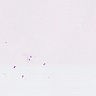
Metastatic tissue present: no